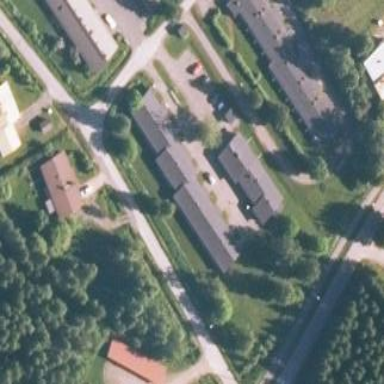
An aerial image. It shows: Terrace building.